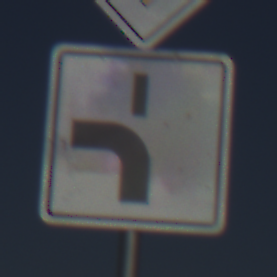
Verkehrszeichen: VerlaufVorfahrtsstrasse5
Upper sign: Vorfahrtsstrasse
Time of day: MorningAfternoon
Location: Outdoor (Nature)
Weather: PartlyCloudy
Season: NotSpecified
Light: Natural